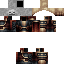
A male skeleton skin with dark skin, wearing brown helmet dressed in a black armor chest and black pants, featuring a closed mouth.